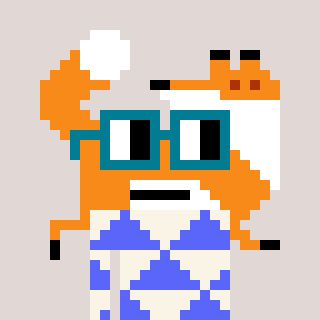
a pixel art character with square dark green glasses, a fox-shaped head and a purple-colored body on a warm background